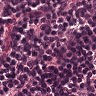
Metastatic tissue present: no